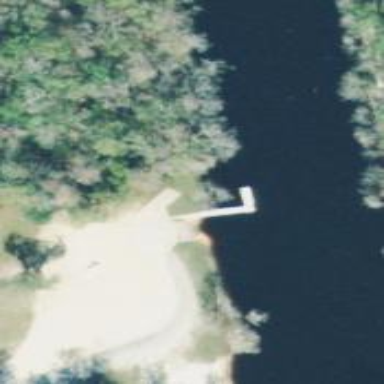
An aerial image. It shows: Dock by the waterway.